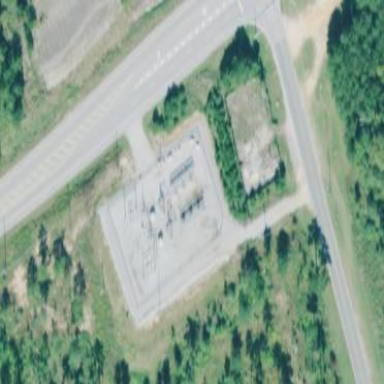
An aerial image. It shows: Distribution level power substation enclosed by fence.